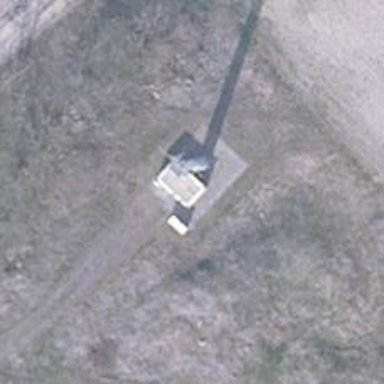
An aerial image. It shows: Communication tower.